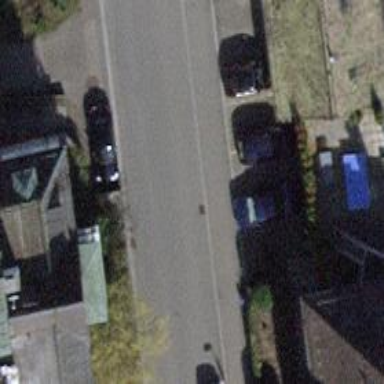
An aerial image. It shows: Group of garages.